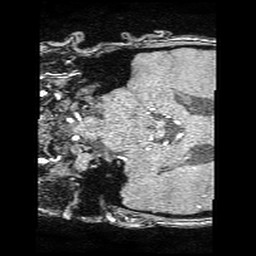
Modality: angio
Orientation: coronal
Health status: ill
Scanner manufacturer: philips
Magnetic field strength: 3 T
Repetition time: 0.023 s
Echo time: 0.003454 s